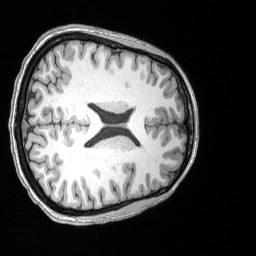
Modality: T1w
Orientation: axial
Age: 29
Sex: female
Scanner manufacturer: siemens
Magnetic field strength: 3 T
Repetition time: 2.53 s
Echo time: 0.00164 s